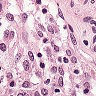
Metastatic tissue present: no